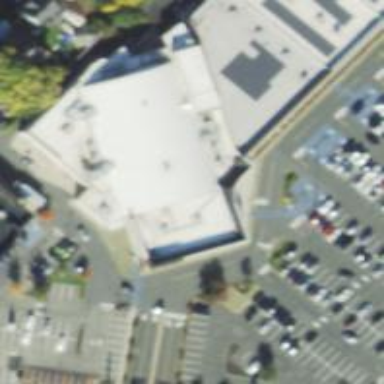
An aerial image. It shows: Fitness centre on leisure land.